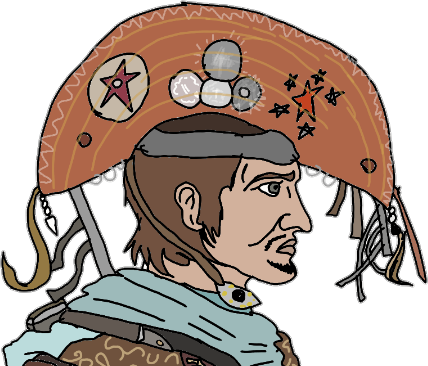
Label: 4_Yes_Chad